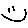
Label: smiley face